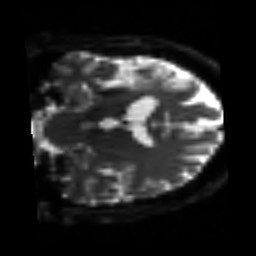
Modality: sbref
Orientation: coronal
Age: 41
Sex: male
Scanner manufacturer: siemens
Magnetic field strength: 3 T
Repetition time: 3.2 s
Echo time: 0.081 s